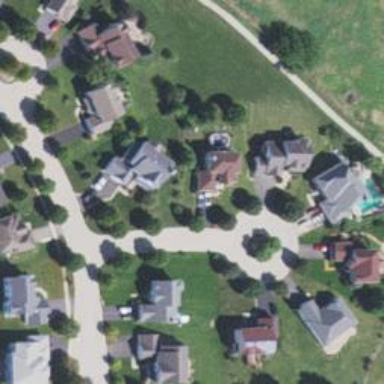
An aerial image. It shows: Residential road.